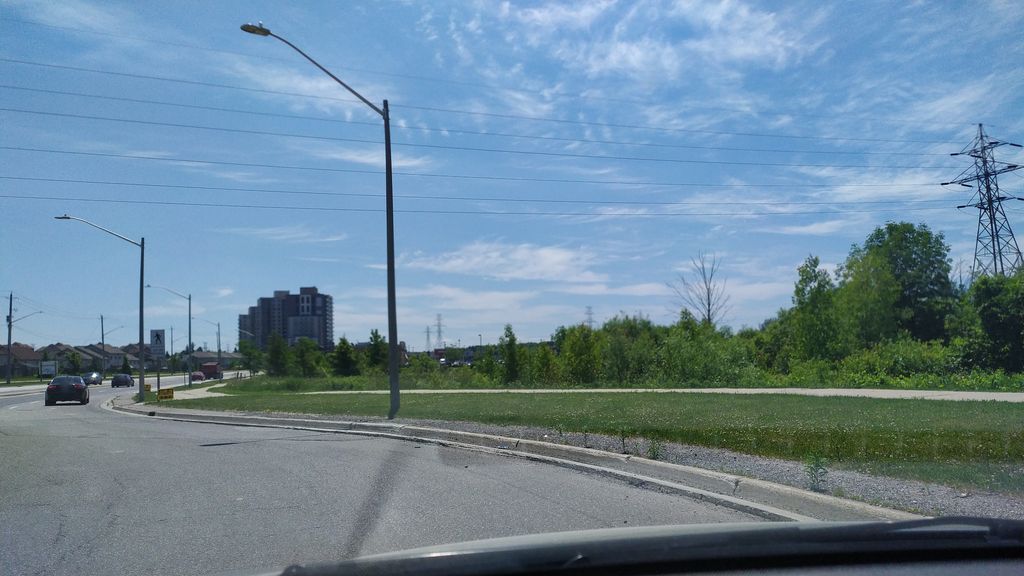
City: kitchener-waterloo